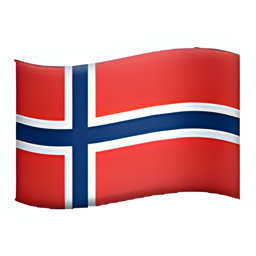
Name: flag for bouvet island
Emoji: 🇧🇻
Group: Flags
Sub-group: country-flag